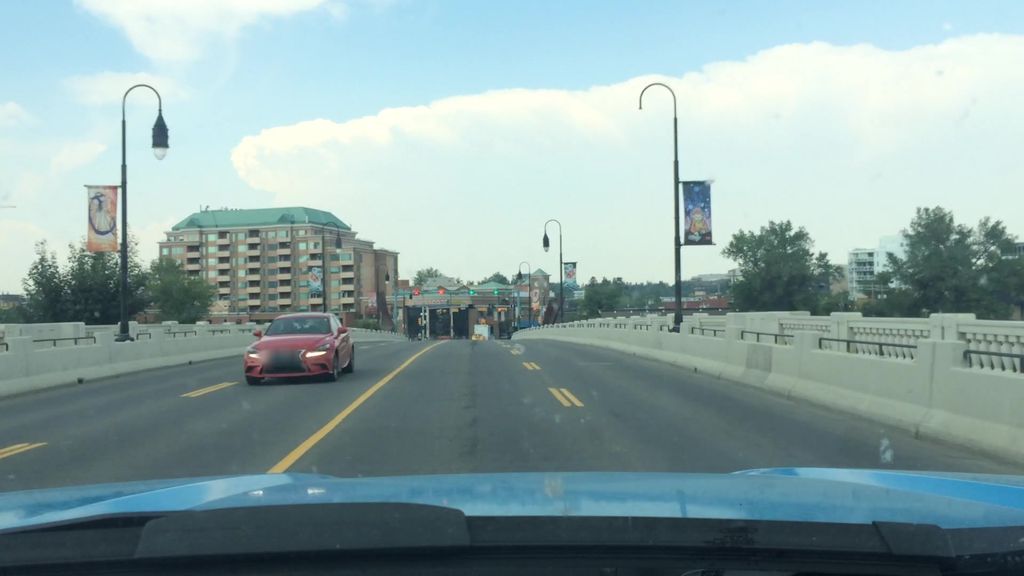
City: calgary